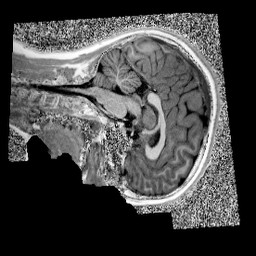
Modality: UNIT1
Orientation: sagittal
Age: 10
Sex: female
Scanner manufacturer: siemens
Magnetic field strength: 3 T
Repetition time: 4 s
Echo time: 0.00303 s